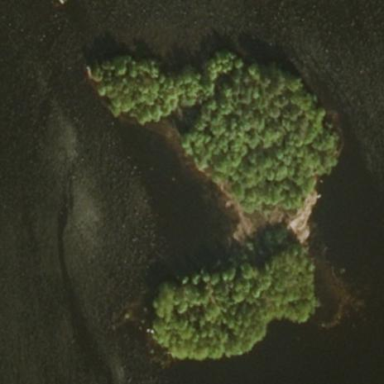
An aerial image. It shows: Image showing island.